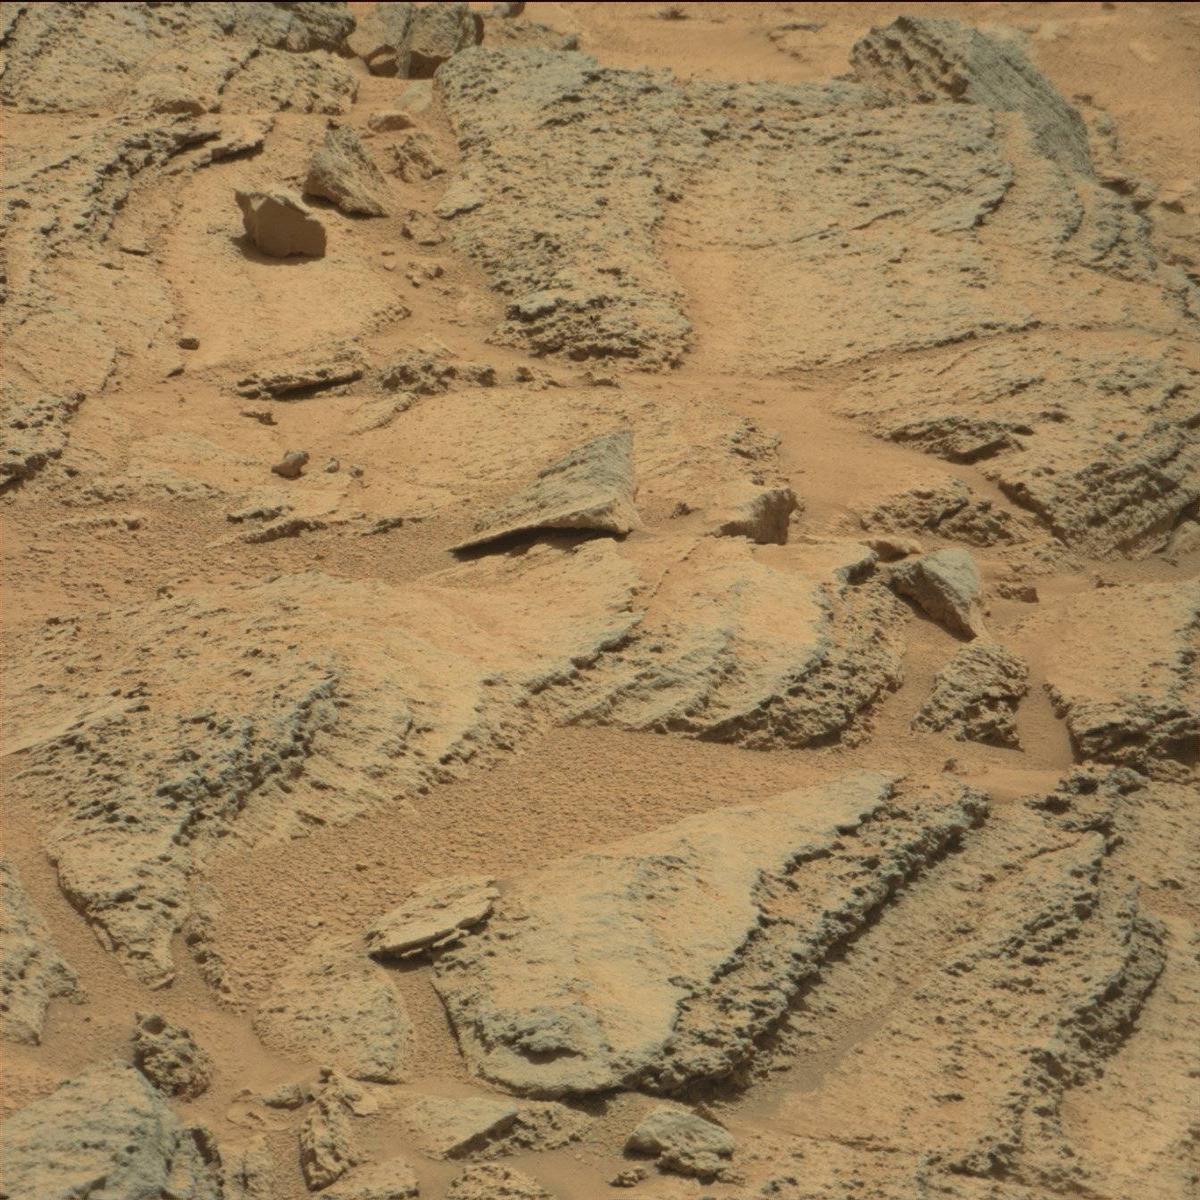
Terrain classes present: Bedrock, Rock, Sand / Soil